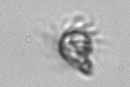
Label: Paratontonia_gracillima